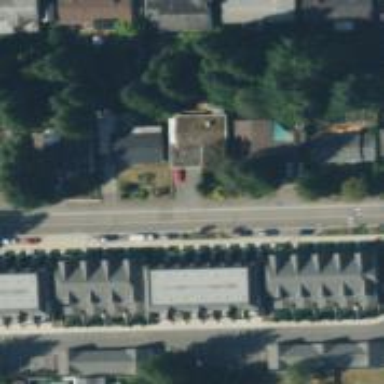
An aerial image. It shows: Detached building.